Question: After deploying this template <URL> I have some nested templates resources in my Resource Group.

How can I modify the original template so that nested templates work as intended, but don't appear in the Resource Group?
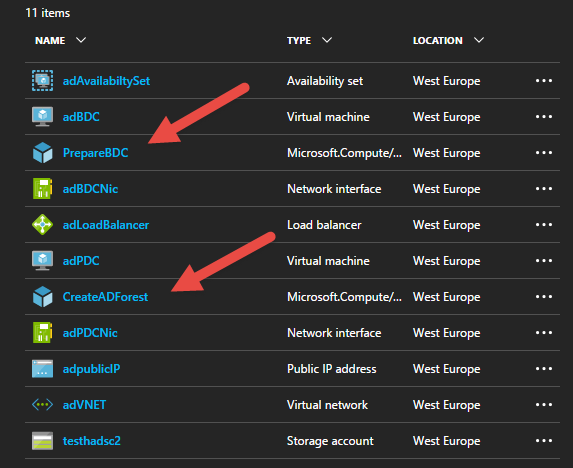
Answer: No, those are not nested template leftovers, those are VM extensions that you've installed on your vm's to do things (create domain, in this case).
Recently Microsoft introduced a debatable change, where several types of resource that were previously invisible in the portal (in resource group view) became visible.
As far as I know, there it no way to make them go away, besides deleting the VM extensions, which can probably be done in your case, as the Domain was already established.